Question: I need to create simple icon in css like this - about 32x32 px.

I'd like to make it as simple as it could be (html - no unnecessary divs). The text should be vertically and horizontally aligned to the center of each half.
The text displayed will be short (about 9 chars max, font-size about 10px). It should have static height and width. ALSO The text has to be written in tags (like or ) so it'd be accessible by CMS.
Here is my solution, which I find wrong, because the height and width is not static:
jsfiddle.net/s2DRr/1/
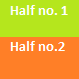
Answer: ## What's Going On
I use the 'i' element to create icons. Normally with an image, or more recently an icon font, but we can adapt for your needs. (Originally the 'i' element wasn't used for icon, and it is debatable whether it's semantically correct. However, it's used in many icon fonts, and in some major websites.) Since you need to be able to dynamically place the content in the HTML, we can use the 'i' as a wrap, and a 'div' inside to make the second color.
## Code
<URL>
### HTML:
'''
<i>Top<div>Bottom</div></i>
'''
### CSS:
'''
i {
height:32px;
width:32px;
display:inline-block;
position:relative;
color:white;
font-size:10px;
background:lightgreen;
text-align:center;
font-style:normal;
}
i div {
background:orange;
position:absolute;
bottom:0;
height:50%;
width:100%;
}
'''
## Screenshot